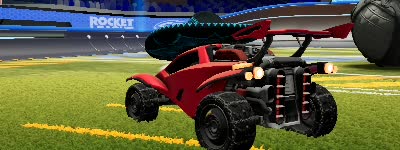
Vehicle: octane